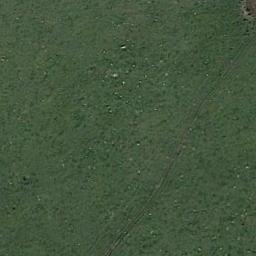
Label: meadow